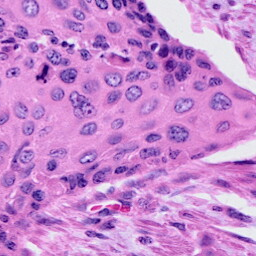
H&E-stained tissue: Cervix